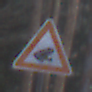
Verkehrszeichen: AmphibienwanderungLinks
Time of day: MorningAfternoon
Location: Outdoor (Nature)
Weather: Overcast
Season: Winter
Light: Natural